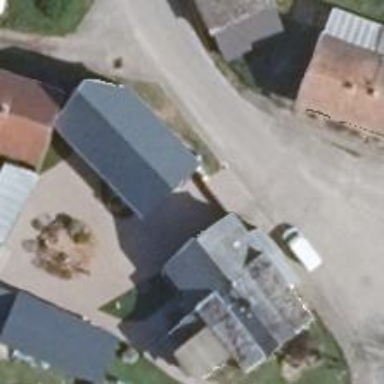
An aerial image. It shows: House with gabled roof oriented along. The roof is grey in color.